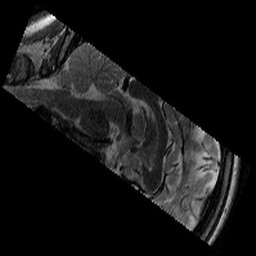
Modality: T2w
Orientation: sagittal
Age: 12
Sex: female
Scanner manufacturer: siemens
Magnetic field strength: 3 T
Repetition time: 8.46 s
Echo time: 0.067 s